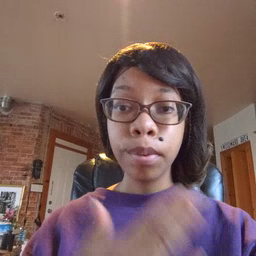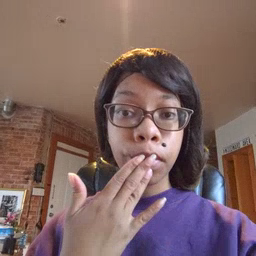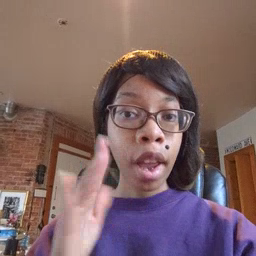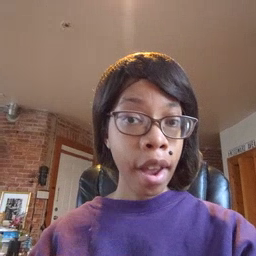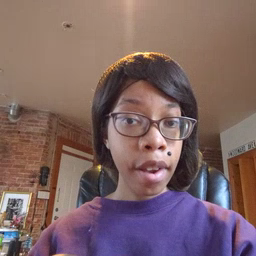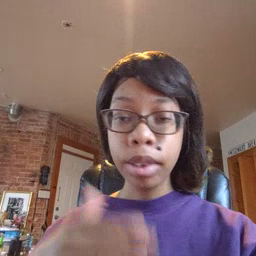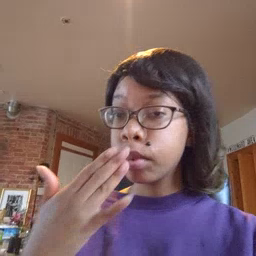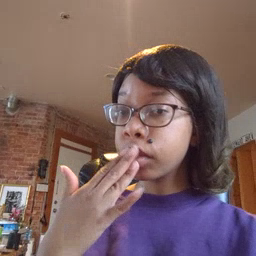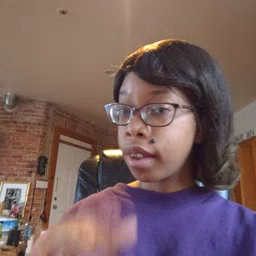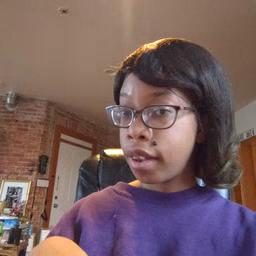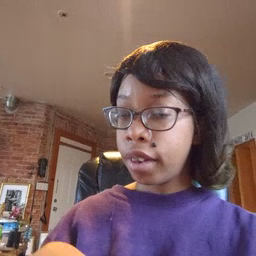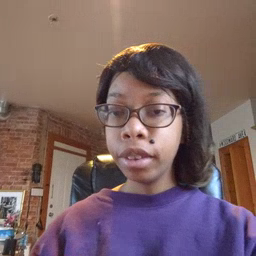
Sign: bad